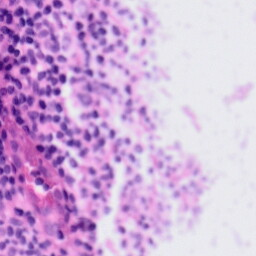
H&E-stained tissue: Tonsil